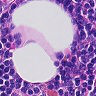
Metastatic tissue present: no